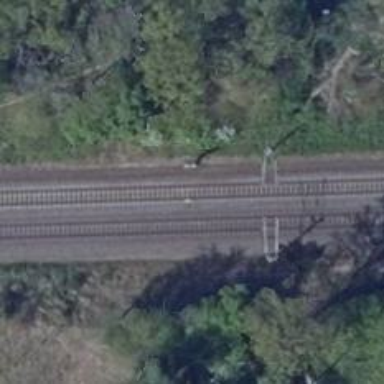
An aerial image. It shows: Railway signal.